Question: I'm plotting the results of a simulations study, where I have repeated for 500 times a certain analysis. I would like to show how a quantity changes over time across simulations (spaghetti plot) to show the heterogeneity in the simulations. However there are too many lines and the plot gets to heavy (using ggssave in pdf). Any suggestions how to get a lighter picture without loosing too much resolution?
Below an example of code and picture
'''
ggplot(sim_data, aes(month, val, group = sim)) +
geom_line(col = "grey") +
facet_wrap(upper_cap_letter ~ lower_cap_letter)
'''

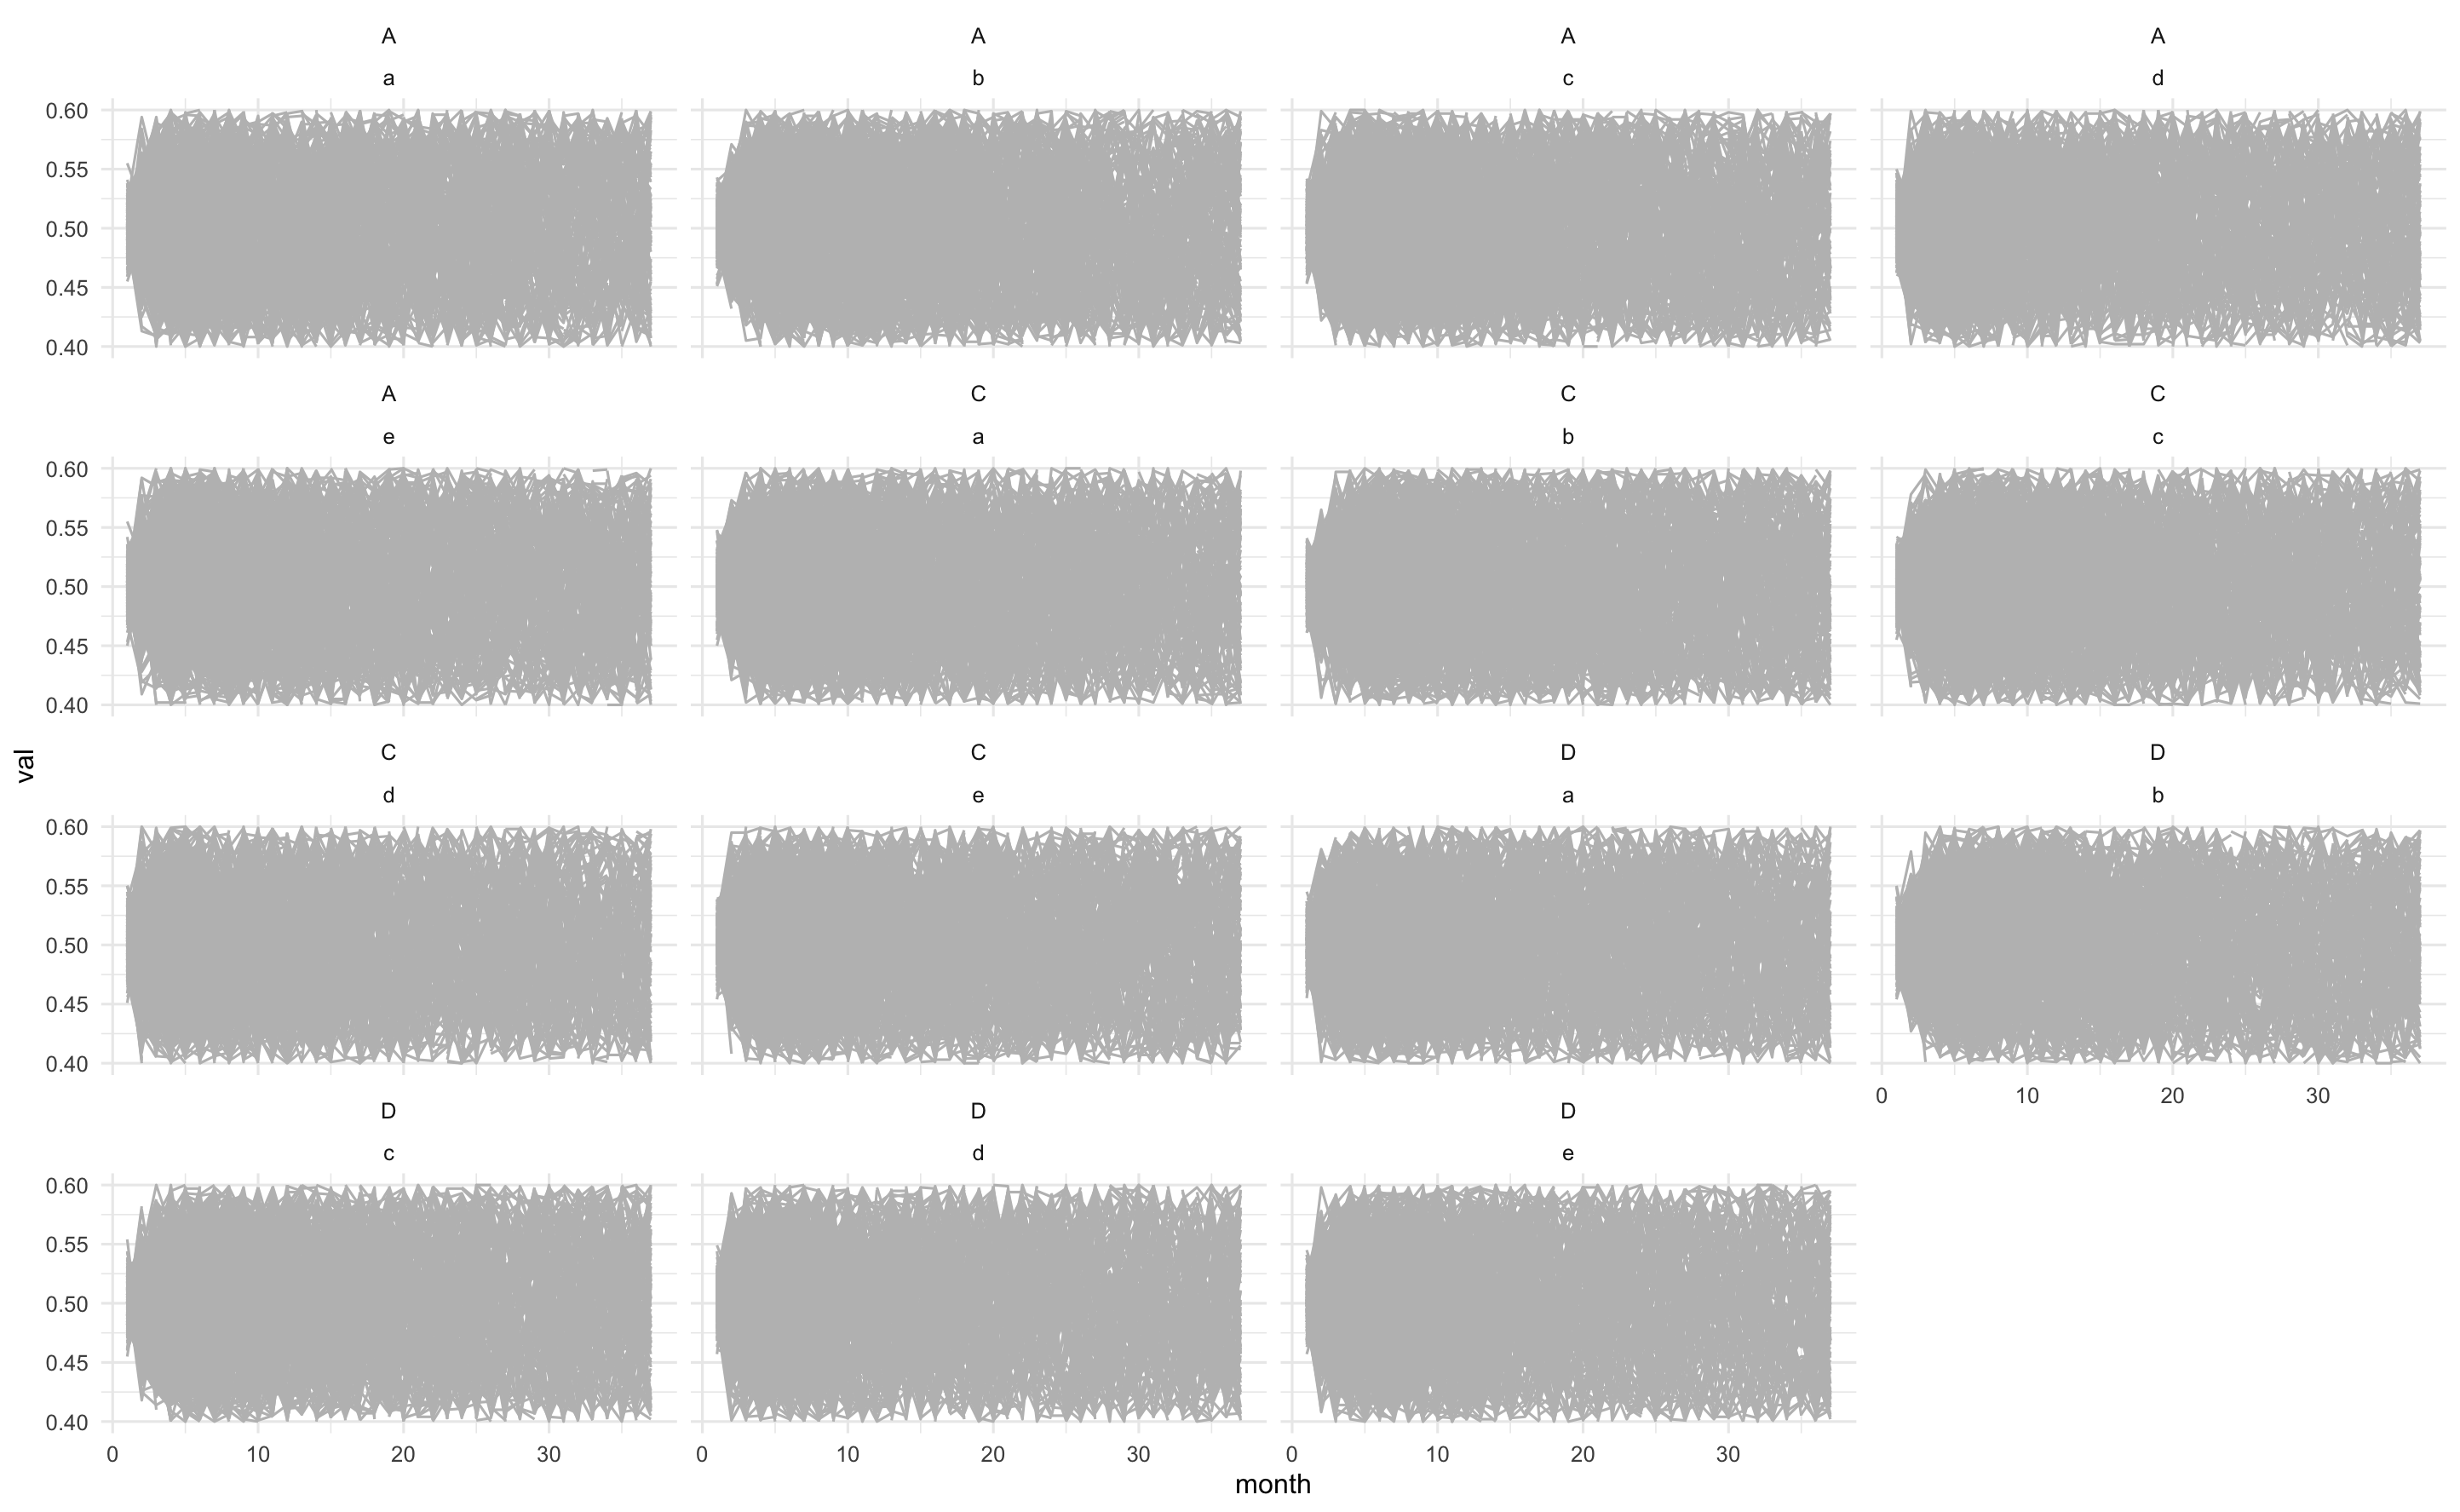
Answer: I wrote a rasterisation function that I <URL> that could help reduce the file size. It'll take a bit longer to render the figure but the filesize will probably be smaller.
You can control how munch resolution you want by setting 'dpi' appropriately.
'''
# Script gives the rasterise function
source("https://gist.githubusercontent.com/teunbrand/c3f5d2d1a8e94294ddeed1d2f22687d2/raw/6ebe4c2f801191fc1195ee8d28dccb97373db14c/rasterising_ggplot_layers.R")
#> Warning: package 'ragg' was built under R version 4.0.2
# 125000 observations
df <- expand.grid(1:50, LETTERS[1:5], letters[1:5], 1:100)
df$y <- runif(nrow(df))
ggplot(df, aes(Var1, y, group = Var4)) +
rasterise(geom_line(), dpi = 300) +
facet_wrap(~ Var2 + Var3)
'''

<URL>
Note: I wrote the function to <URL> package, so if you're seeing this post a while from now, it is probably there.